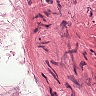
Metastatic tissue present: no